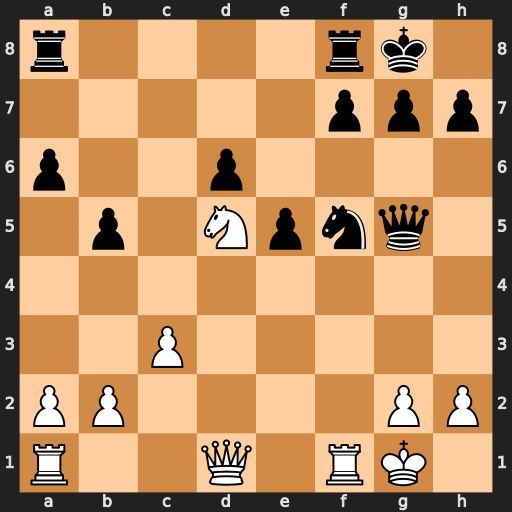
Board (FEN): r4rk1/5ppp/p2p4/1p1Npnq1/8/2P5/PP4PP/R2Q1RK1
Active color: w
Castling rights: -
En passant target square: -
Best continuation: Rxf5